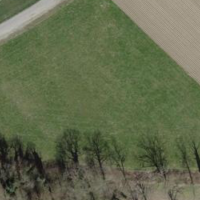
EUNIS habitat code: 25
Species observed at this site:
Prunus padus